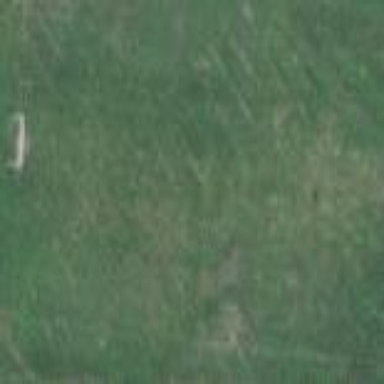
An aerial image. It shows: Grass pitch designated for soccer.